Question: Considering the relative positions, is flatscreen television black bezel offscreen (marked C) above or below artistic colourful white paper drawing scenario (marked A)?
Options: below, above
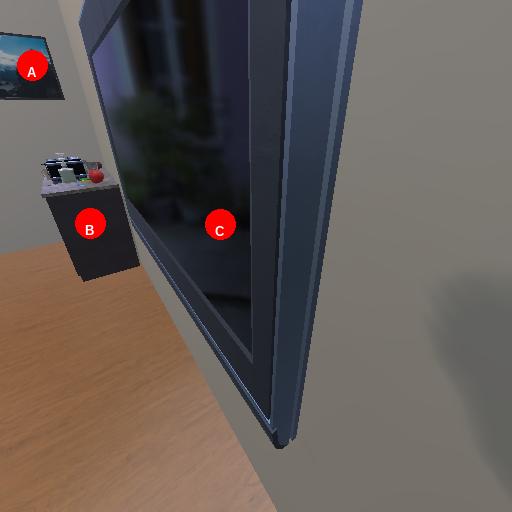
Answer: below